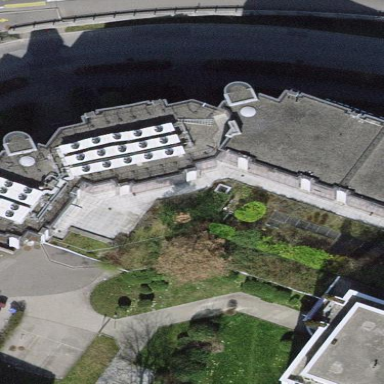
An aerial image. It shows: Office building.